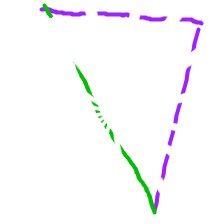
Shape: triangle